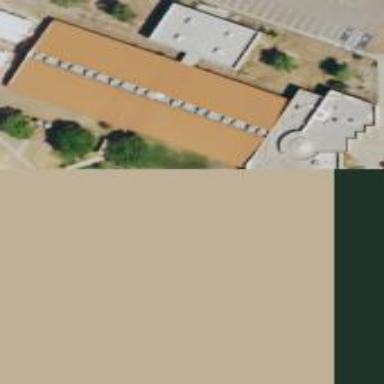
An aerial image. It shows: School building.